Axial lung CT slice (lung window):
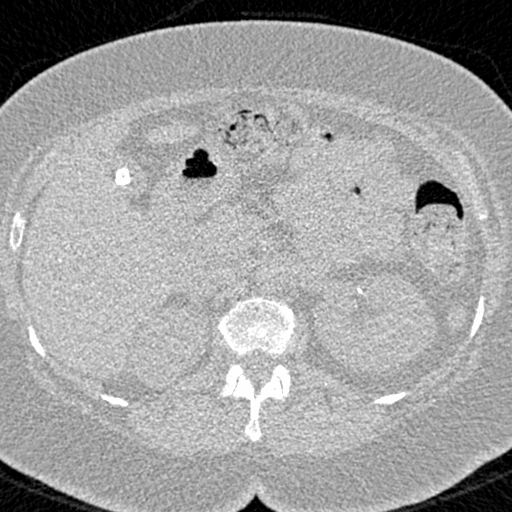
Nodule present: no